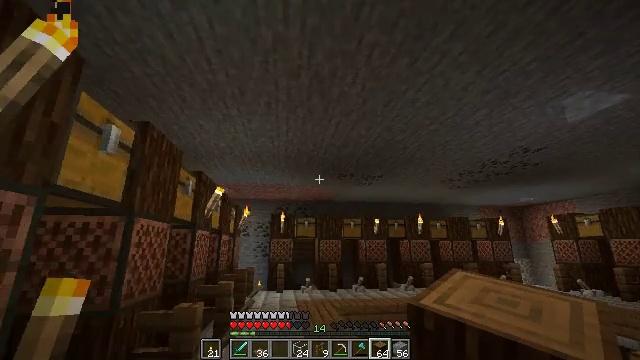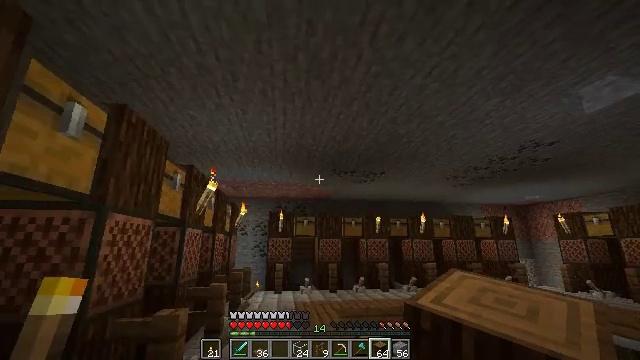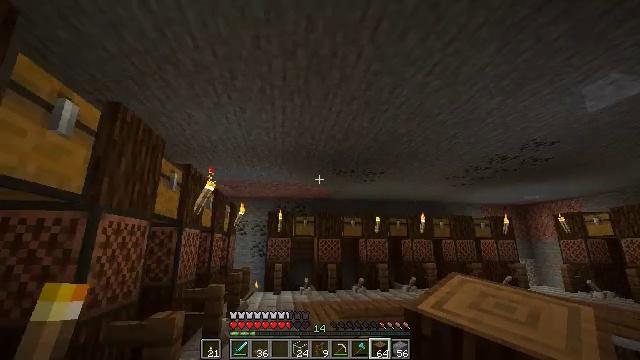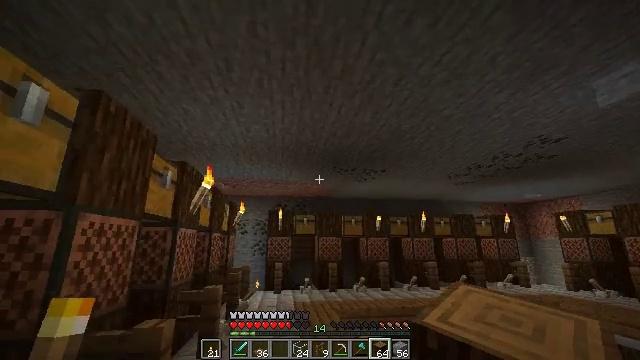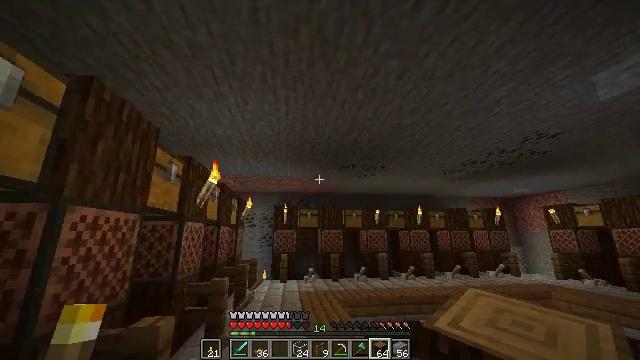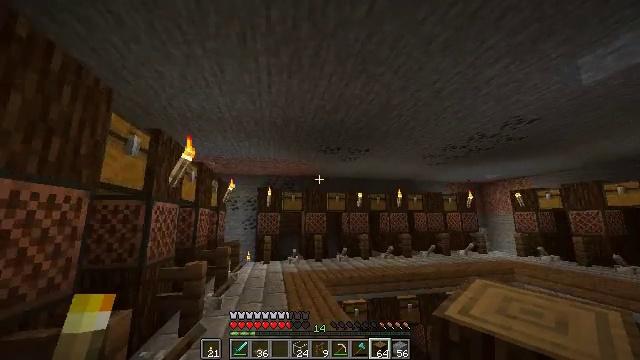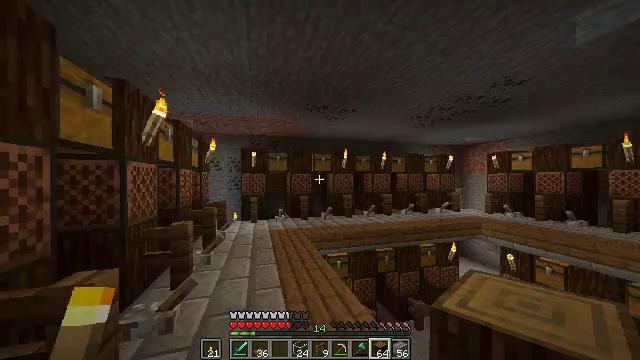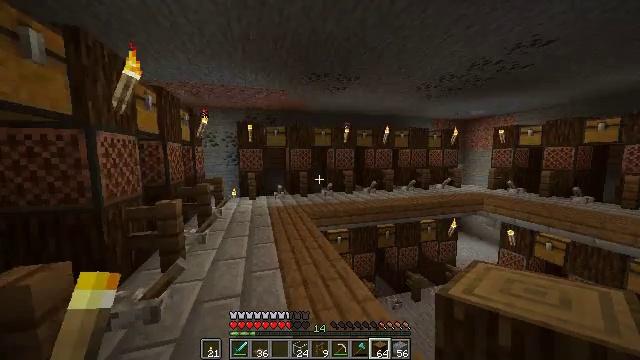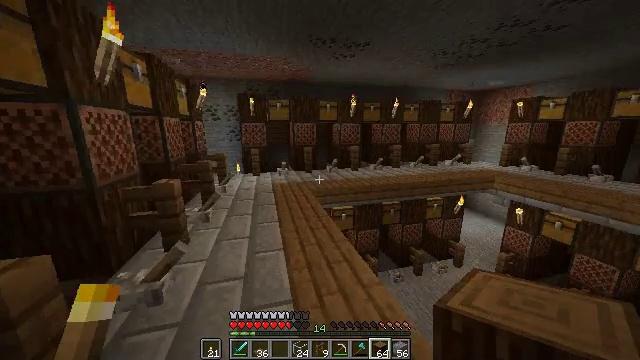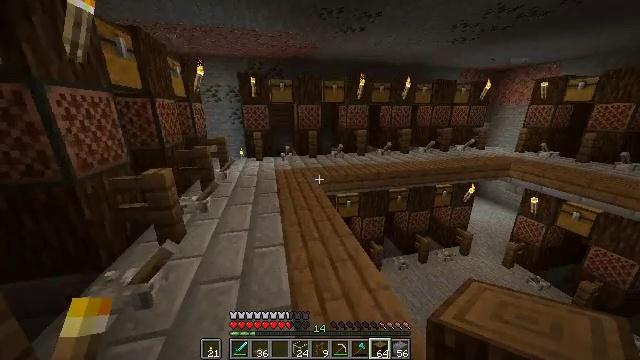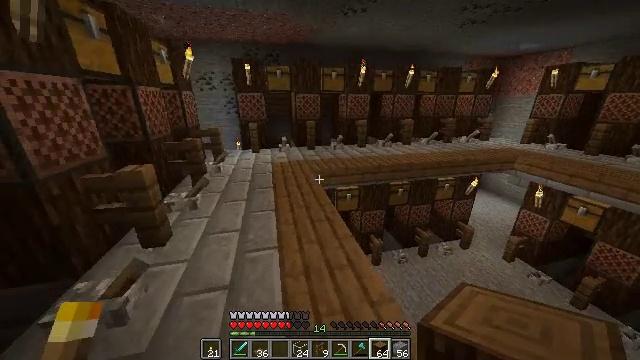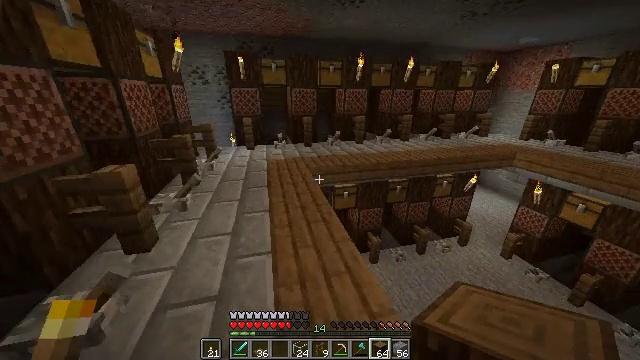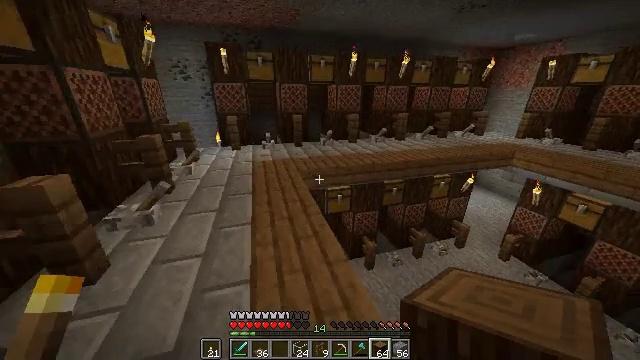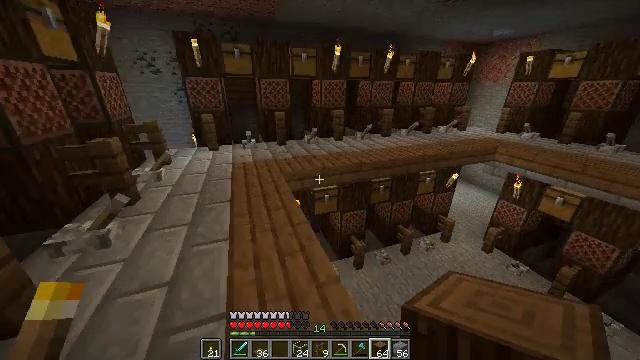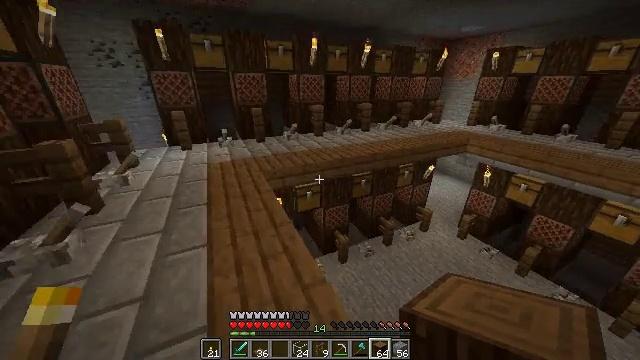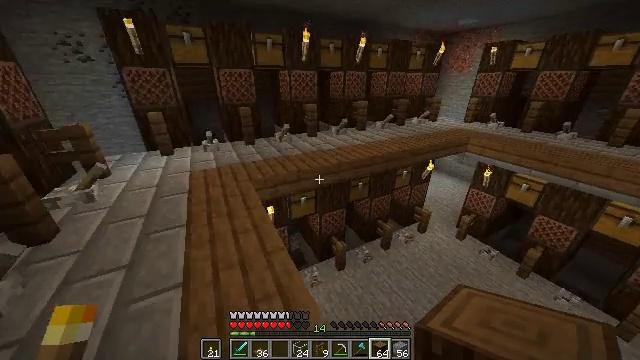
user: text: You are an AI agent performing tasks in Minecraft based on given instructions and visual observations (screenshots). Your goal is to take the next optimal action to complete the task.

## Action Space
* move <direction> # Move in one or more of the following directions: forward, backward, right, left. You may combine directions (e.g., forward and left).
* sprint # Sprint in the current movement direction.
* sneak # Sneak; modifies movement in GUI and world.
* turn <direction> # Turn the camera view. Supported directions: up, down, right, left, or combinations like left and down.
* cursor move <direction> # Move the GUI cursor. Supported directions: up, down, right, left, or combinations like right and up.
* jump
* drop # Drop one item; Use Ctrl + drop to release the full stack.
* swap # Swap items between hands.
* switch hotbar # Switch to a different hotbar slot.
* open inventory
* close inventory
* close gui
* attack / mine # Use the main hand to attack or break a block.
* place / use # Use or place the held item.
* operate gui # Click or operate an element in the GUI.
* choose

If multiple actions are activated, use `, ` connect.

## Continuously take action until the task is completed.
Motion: motion action
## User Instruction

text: Arrange planks in a stair shape to craft spruce stairs.
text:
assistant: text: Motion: move forward
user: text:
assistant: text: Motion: move forward, sprint
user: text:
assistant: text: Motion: move forward, sprint
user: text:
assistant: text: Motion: move forward, sprint
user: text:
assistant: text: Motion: move forward, sprint, turn right and down
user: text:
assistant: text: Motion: move forward, sprint, turn right and down
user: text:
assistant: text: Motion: move forward, turn down
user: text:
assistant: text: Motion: move forward, sprint, turn left and down
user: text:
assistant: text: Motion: move forward, sprint, turn left and down
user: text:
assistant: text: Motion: move forward, sprint, turn down
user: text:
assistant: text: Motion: move forward, sprint, turn down
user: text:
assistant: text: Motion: move forward, turn right
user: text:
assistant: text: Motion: move forward, turn right
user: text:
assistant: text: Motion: move forward, sprint, turn right and down
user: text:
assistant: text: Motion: move forward, sprint, turn right
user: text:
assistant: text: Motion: move forward, sprint
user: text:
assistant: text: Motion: move forward, turn right and down
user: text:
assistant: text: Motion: move forward, turn right and down
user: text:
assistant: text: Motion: move forward, turn right and down
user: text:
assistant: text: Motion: move forward, turn right and down
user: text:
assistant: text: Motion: move forward, turn right and down
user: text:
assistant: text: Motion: move forward, sprint, turn right
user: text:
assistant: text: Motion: move forward, sprint, turn right
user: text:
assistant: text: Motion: move forward, sprint, turn right and up
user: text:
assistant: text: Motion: move forward, sprint, turn right and up
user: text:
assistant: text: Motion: move forward
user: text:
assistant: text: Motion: move forward
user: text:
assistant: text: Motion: move forward, sprint
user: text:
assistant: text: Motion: move forward, sprint
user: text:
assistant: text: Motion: move forward, sprint